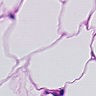
Metastatic tissue present: no